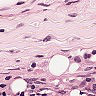
Metastatic tissue present: no